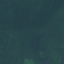
Land use / land cover class: Forest